Question: So I had similar questions and it was answered, but this time I have the parenthesis in the right places and my last AND function isn't properly working, the property_type is showing other results than just "sidewalk".
'''
SELECT
footprint_length,number_of_docks , property_type, station_id
FROM
bigquery-public-data.austin_bikeshare.bikeshare_stations
WHERE
footprint_length > 45
AND (number_of_docks BETWEEN 1 AND 17) OR (number_of_docks = 19)
AND property_type = "sidewalk"
'''
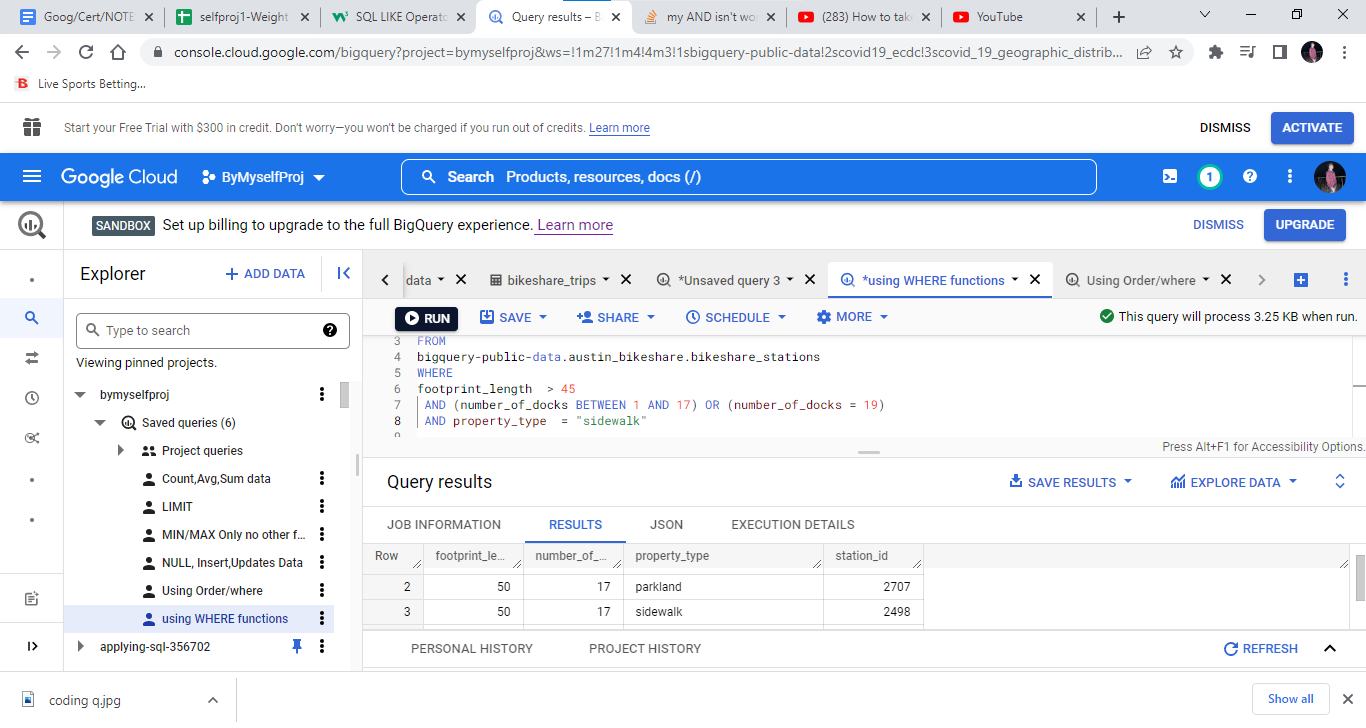
Answer: If your goal is to show cases where the number of docks is between 1 and 17 or 19, I would delete the closed parenthesis after 17 and the open one before "number".
'''
AND (number_of_docks BETWEEN 1 AND 17 OR number_of_docks = 19)
'''
Currently, if number_of_docks=19 evaluates to true, the whole condition will probably show true.
Perhaps more simply, you could avoid the OR and parenthesis altogether and just change your range to 1-19 and then weed out 18 since that is effectively what you're doing anyway with the OR. AND is usually a little easier to manage in my opinion.
'''
AND number_of_docks BETWEEN 1 AND 19 AND number_of_docks != 18 AND property_type='sidewalk'
'''